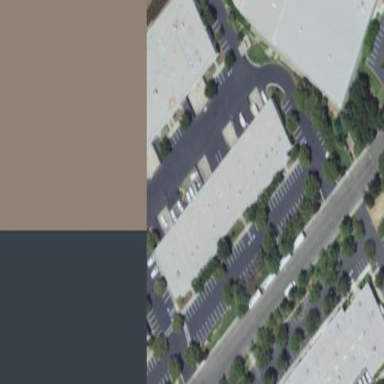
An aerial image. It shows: Industrial building.